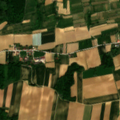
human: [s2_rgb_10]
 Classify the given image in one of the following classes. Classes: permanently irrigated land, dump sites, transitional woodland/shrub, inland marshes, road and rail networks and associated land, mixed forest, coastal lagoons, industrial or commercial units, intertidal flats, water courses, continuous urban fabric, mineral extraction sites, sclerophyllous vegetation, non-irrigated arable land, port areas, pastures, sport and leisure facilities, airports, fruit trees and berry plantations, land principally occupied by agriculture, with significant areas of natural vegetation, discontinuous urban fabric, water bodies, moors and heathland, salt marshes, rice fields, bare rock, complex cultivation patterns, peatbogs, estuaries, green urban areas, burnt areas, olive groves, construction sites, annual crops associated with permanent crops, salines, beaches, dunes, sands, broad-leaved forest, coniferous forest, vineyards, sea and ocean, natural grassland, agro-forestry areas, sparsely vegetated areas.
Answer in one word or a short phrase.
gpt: non-irrigated arable land, vineyards, complex cultivation patterns, land principally occupied by agriculture, with significant areas of natural vegetation, broad-leaved forest